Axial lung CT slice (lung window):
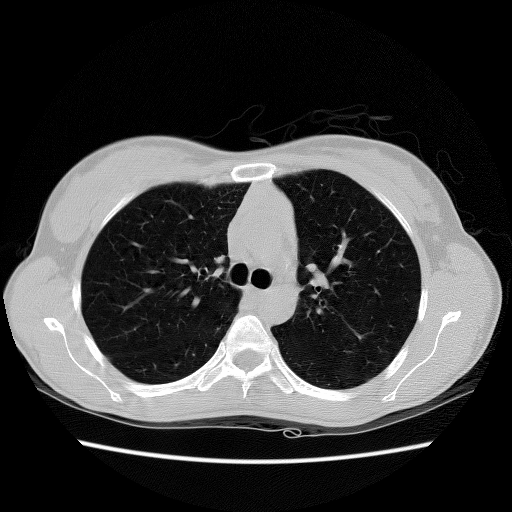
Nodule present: no